Question: I tried to iterate through Object using '*ngFor' but it didn't work. Then I tried to iterate by taking array under the object, the data was shown as expected but in the console I am still seeing the error:
> Cannot read property 'Types' of undefined
Please help me on this.
'''
ngOnInit(): void {
this.http
.get('http://localhost:3000/api/types')
.pipe(
map(responseData => {
return responseData;
})
)
.subscribe(posts => {
// ...
this.types = posts;
console.log(posts);
});
}
'''
'''
<div class="select-list">
<label for="Type" class="required" >Type</label>
<select name="Type" id="Type" placeholder = "Select a Type" [(ngModel)] = "type">
<option *ngFor = "let opptype of types.Types">{{ opptype.type }}</option>
</select>
</div>
'''
'''
Object
Types: Array(4)
0: {_id: "5eaeecf8fea39a54d4f4eddd", type: "New"}
1: {_id: "5eaeed37fea39a54d4f4ee01", type: "Pending"}
2: {_id: "5eaeed48fea39a54d4f4ee12", type: "Approved"}
3: {_id: "5eaeed64fea39a54d4f4ee28", type: "Rejected"}
length: 4
__proto__: Array(0)
message: "Types fetched successfully!"
__proto__: Object
'''

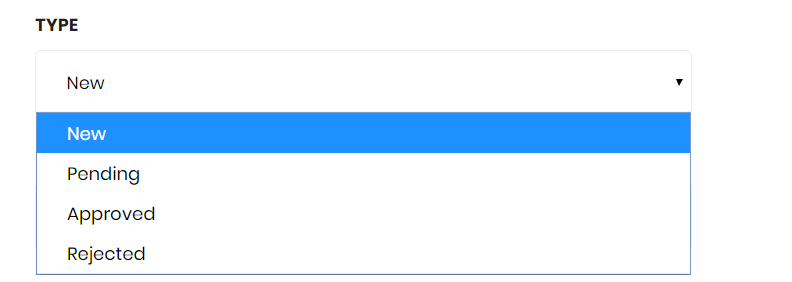
Answer: Please change your html as
'''
<div class="select-list">
<label for="Type" class="required" >Type</label>
<select name="Type" id="Type" placeholder = "Select a Type" [(ngModel)] = "type">
<option *ngFor = "let opptype of types?.Types">{{ opptype.type }}</option>
</select>
</div>
'''
now it will check '.Types' only if there is data in 'types'